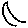
Label: moon